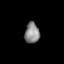
Tissue: lung
Cell type: Myeloid cells
Senescence score: 0.2232
Nuclear area (px): 304
Mean DAPI intensity: 133.148